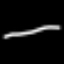
Label: line